Question: Count the number of objects in the diagram.
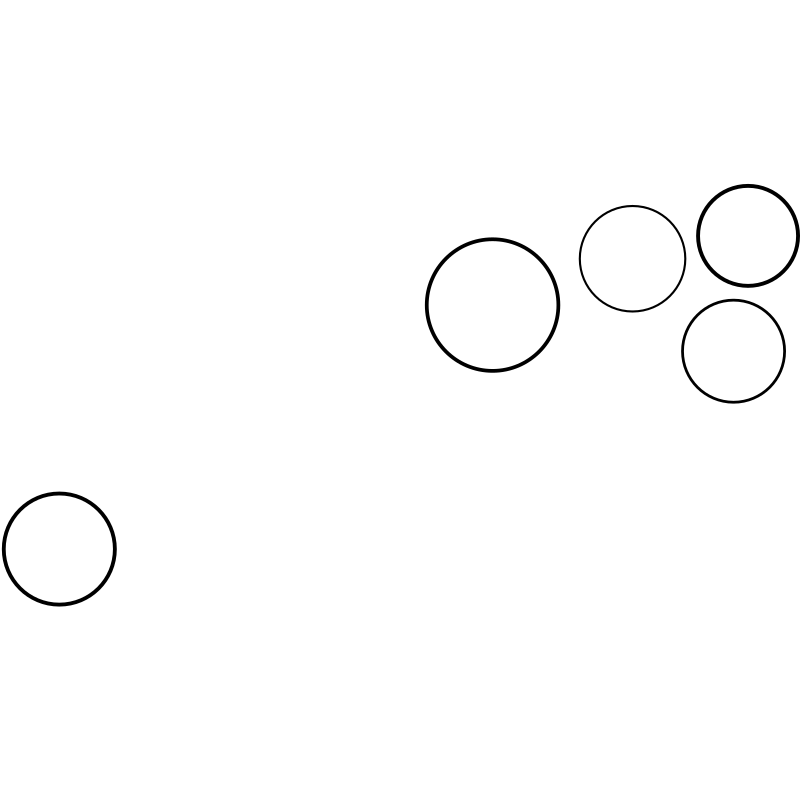
Answer: 5